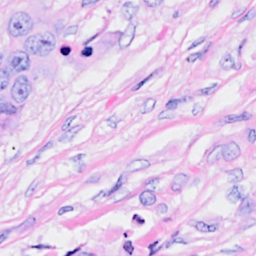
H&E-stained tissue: Breast